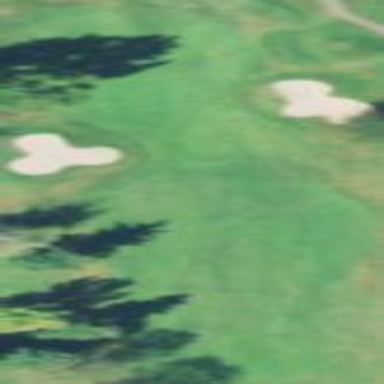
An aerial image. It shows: Golf fairway in the image.